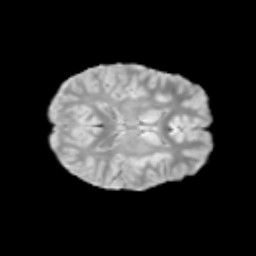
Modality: T2w
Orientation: axial
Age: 11
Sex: male
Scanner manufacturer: siemens
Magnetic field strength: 3 T
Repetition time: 3.8 s
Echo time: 0.07 s